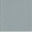
Piece: xx